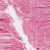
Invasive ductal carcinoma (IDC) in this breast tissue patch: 0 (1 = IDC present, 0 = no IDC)